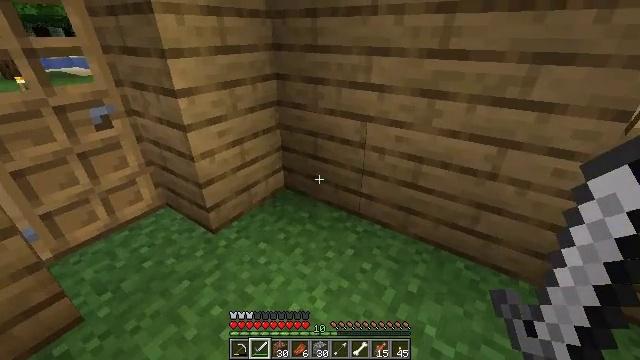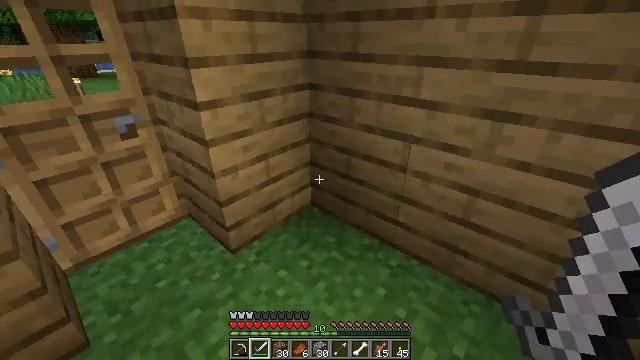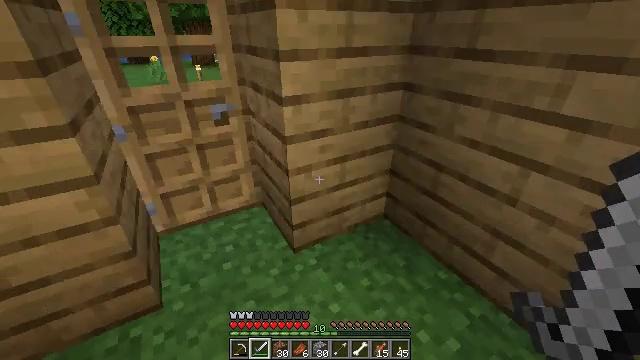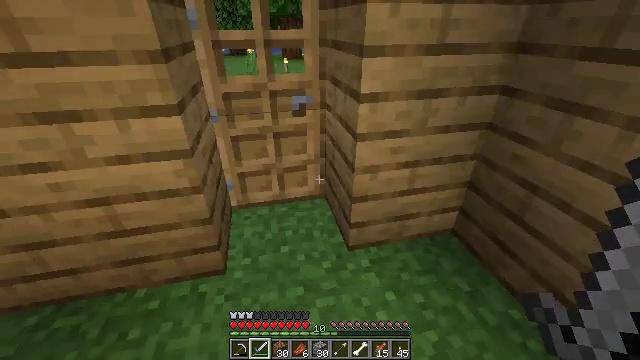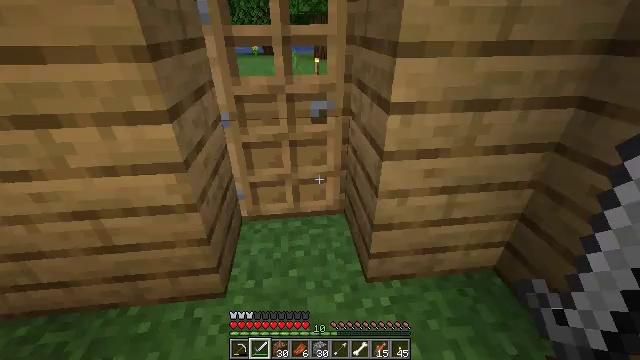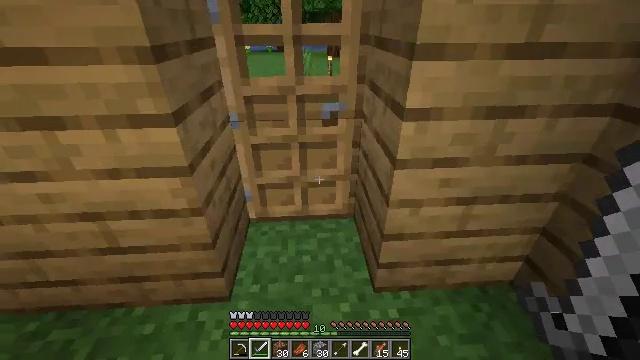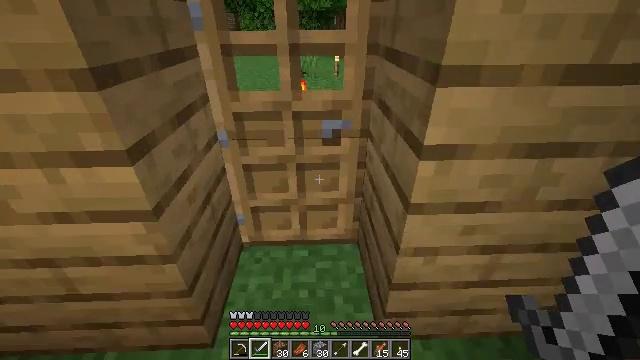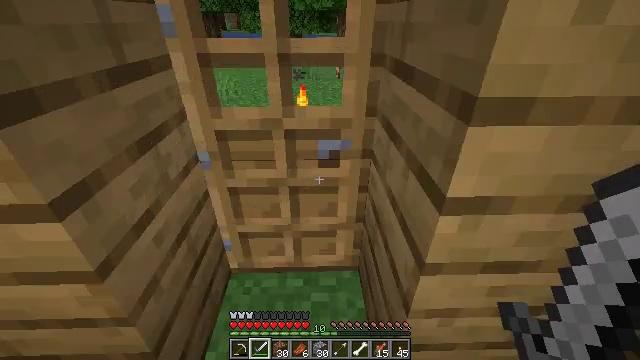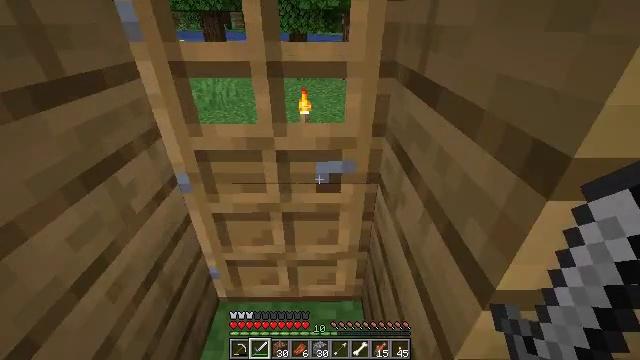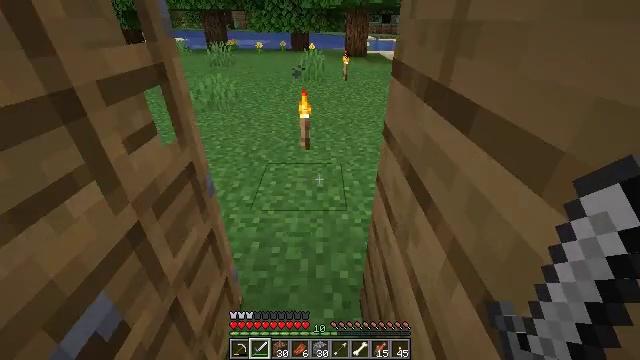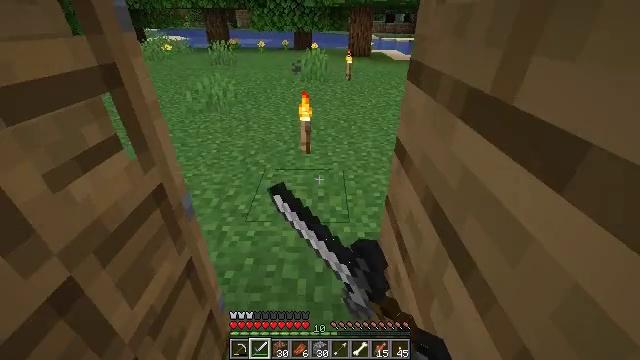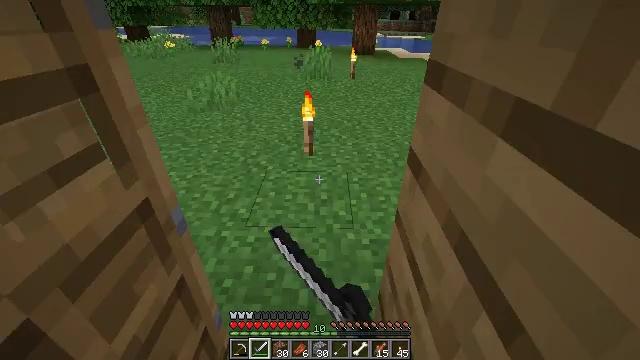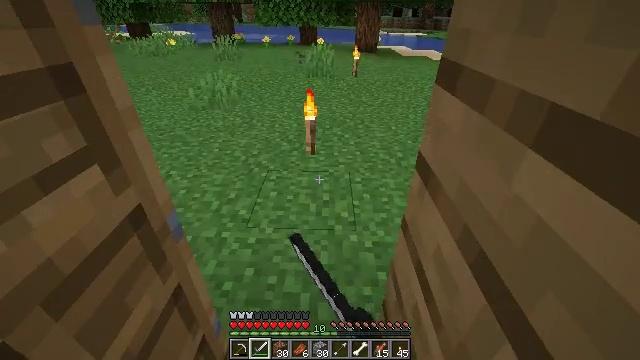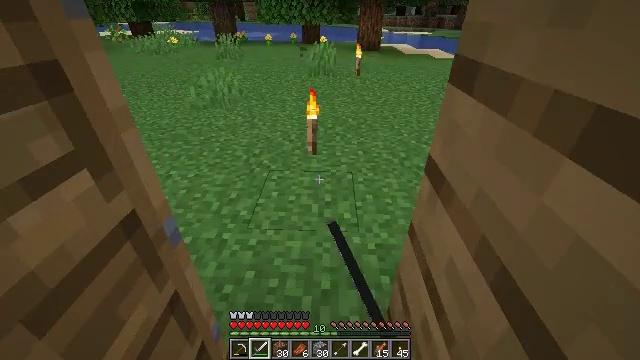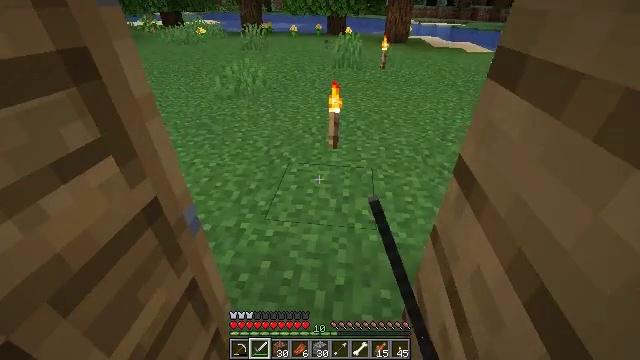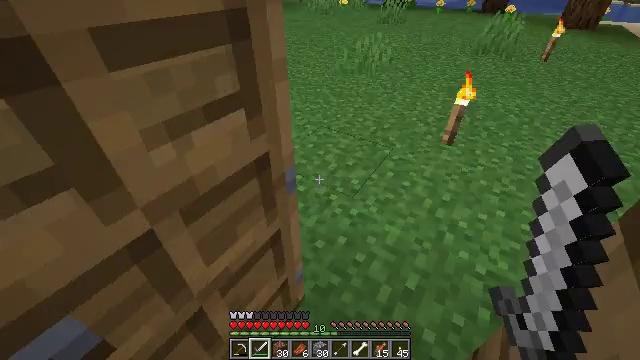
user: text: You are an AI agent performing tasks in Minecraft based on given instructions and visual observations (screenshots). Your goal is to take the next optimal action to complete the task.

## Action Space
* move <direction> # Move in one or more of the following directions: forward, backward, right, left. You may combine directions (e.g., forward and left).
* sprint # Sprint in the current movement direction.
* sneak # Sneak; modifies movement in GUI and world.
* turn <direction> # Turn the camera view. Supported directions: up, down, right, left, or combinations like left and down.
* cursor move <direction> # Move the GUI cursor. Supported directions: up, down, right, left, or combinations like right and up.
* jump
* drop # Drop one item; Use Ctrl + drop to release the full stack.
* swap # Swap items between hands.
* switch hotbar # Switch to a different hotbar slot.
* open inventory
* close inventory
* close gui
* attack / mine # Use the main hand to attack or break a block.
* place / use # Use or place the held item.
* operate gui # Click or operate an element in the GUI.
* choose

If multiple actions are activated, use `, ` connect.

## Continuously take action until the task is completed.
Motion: motion action
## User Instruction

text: Gather oak leaves by attacking.
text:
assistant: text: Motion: move forward, turn left
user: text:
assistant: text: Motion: move forward, turn left and down
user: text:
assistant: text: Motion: move forward, turn left
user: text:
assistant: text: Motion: move forward, turn left
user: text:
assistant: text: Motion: move forward, turn left
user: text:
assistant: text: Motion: move forward, turn left
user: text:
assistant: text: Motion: move forward
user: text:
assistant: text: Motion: move forward, turn left
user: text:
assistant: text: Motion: move forward, use / place
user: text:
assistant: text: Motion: move forward, use / place
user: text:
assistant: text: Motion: use / place
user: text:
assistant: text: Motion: no_op
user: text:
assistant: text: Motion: no_op
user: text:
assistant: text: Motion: turn left and down
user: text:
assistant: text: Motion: turn left and down
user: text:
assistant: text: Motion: move right, turn left and down
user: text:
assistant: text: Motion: move right, turn left and down
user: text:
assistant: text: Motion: move right, turn left
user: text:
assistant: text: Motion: turn left
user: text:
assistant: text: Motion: no_op
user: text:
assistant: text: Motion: no_op
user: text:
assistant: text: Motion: no_op
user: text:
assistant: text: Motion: no_op
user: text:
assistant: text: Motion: use / place
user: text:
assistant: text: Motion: use / place
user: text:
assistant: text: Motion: use / place
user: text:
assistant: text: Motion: move right, turn right and up
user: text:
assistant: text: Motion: move right, turn right and up
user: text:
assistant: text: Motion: move right, turn right and up
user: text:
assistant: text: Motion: move right, turn right and up